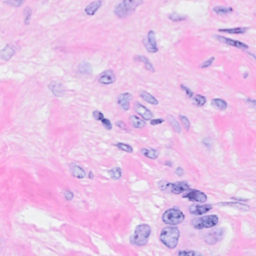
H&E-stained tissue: Breast